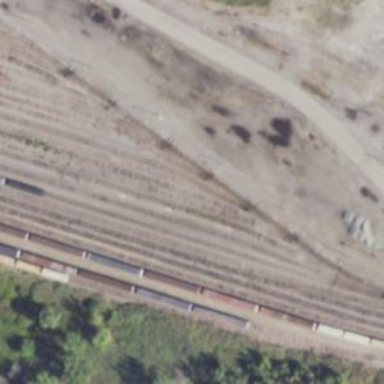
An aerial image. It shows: Railway yard in service.